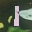
Label: 1